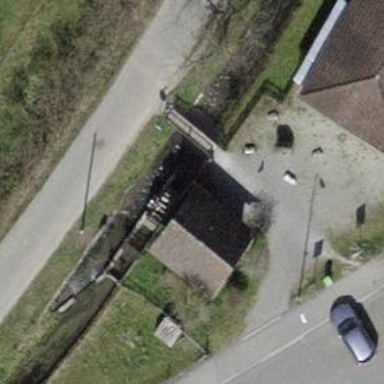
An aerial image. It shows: Historic monument.